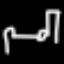
Label: bed